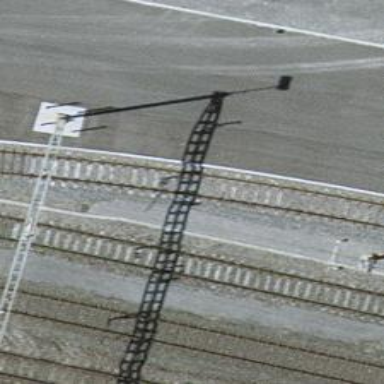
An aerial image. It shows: Rail siding with electrified tracks using contact line.